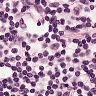
Metastatic tissue present: no